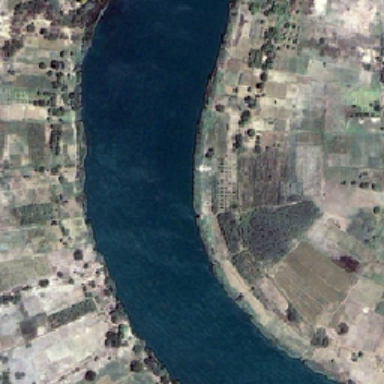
There are tall trees in the field .